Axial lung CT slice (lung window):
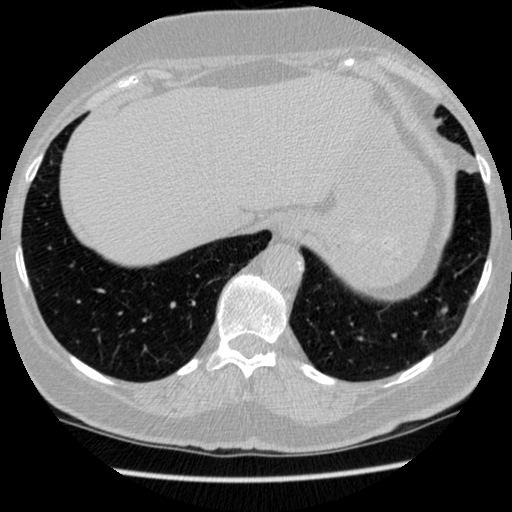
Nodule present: yes
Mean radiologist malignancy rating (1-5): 3.5